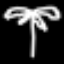
Label: palm tree